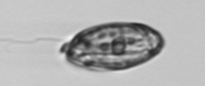
Label: Katodinium_or_Torodinium